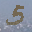
Label: 5